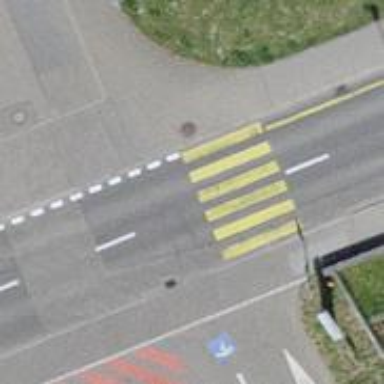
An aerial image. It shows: Uncontrolled zebra crossing on the road.